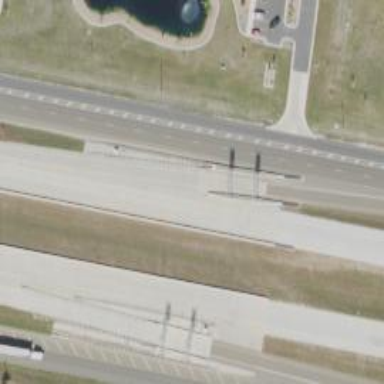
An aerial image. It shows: Toll gantry on the road.